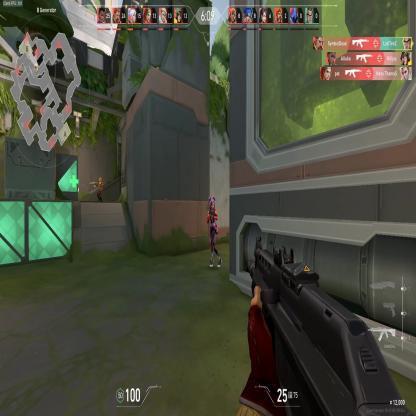
Label: enemy ; enemy